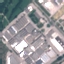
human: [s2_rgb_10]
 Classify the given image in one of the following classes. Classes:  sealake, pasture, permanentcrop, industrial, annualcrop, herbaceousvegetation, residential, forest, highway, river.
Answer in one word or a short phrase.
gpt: Industrial